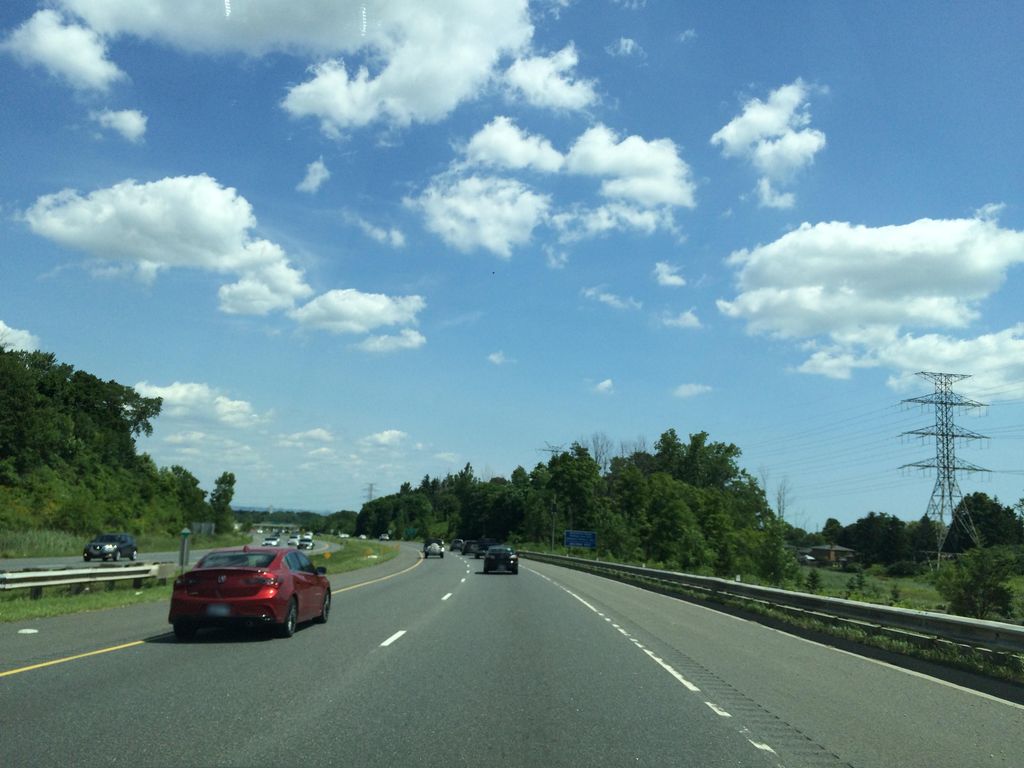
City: hamilton